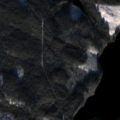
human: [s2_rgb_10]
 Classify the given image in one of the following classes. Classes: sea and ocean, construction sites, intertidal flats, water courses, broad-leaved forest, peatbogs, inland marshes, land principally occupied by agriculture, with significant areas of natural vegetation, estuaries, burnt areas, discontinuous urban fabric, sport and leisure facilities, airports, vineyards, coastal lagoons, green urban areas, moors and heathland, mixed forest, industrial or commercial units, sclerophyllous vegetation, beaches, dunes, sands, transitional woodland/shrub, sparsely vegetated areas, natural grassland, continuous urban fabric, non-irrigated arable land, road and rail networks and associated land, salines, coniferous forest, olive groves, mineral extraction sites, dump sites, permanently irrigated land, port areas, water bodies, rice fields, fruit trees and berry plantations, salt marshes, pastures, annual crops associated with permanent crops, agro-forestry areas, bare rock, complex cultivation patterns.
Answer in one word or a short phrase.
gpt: coniferous forest, mixed forest, water bodies